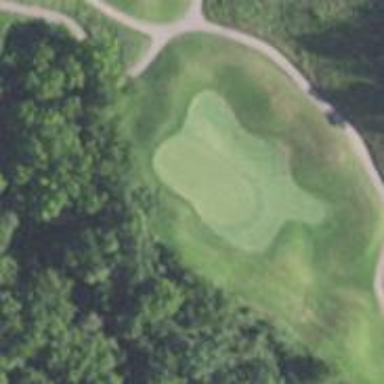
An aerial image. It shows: Golf hole.